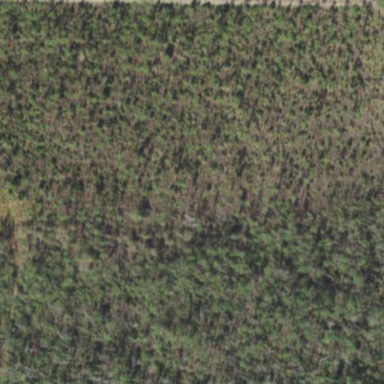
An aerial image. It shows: Forest with needle-leaved trees.